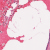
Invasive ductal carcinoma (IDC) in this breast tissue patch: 1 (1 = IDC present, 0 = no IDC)